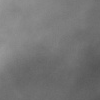
Atmospheric dust classification: dusty